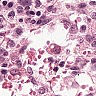
Metastatic tissue present: no